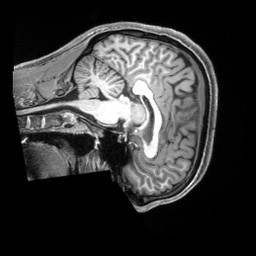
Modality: T1w
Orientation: sagittal
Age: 30
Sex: male
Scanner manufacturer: siemens
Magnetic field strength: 3 T
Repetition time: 2.3 s
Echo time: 0.00229 s